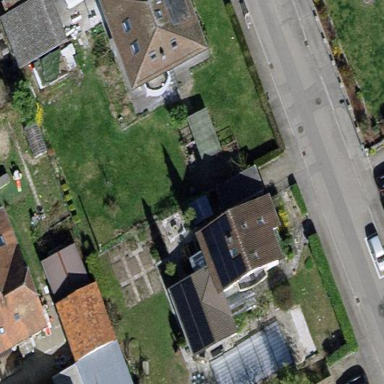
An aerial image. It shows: Detached building with gabled roof.